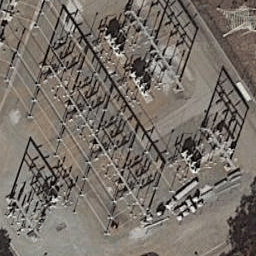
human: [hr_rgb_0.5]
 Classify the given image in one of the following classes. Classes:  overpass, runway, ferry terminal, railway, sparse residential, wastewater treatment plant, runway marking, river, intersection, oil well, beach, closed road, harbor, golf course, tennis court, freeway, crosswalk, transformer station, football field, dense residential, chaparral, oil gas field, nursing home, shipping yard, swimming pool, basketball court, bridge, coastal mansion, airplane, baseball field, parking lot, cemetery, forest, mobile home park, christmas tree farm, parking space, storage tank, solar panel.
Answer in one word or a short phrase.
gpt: transformer station